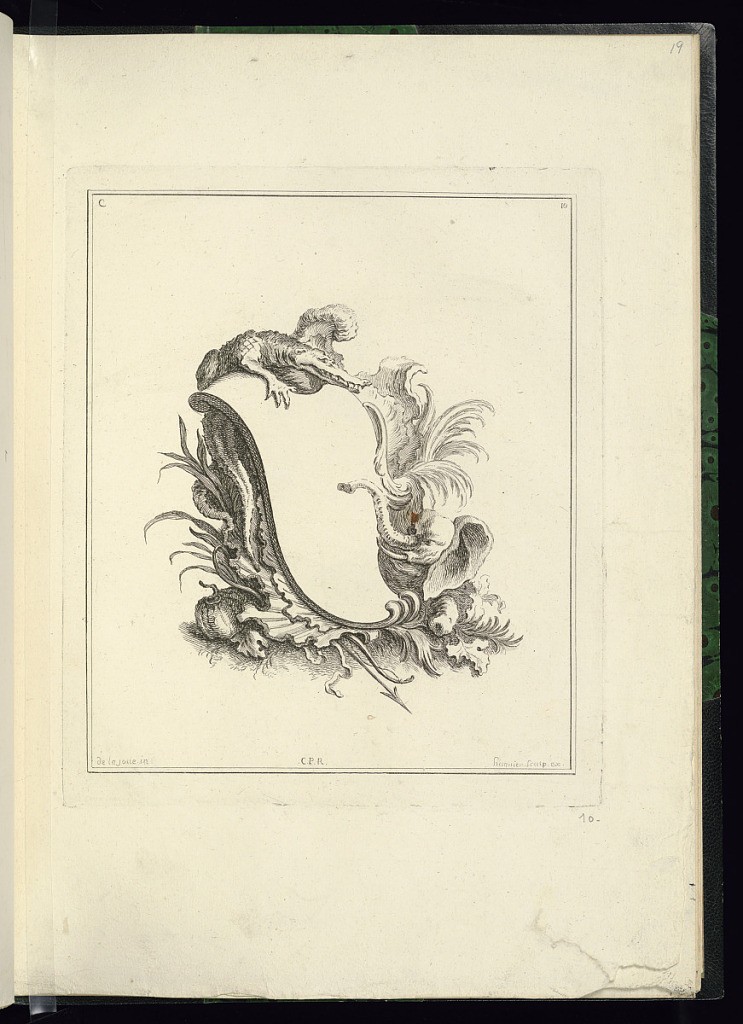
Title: Design for a Cartouche Representing the Continent of Africa
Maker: Jacques de Lajoüe, French, 1687–1761
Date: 1740
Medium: Engraving on white laid paper
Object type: Print
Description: Asymmetrical cartouche with a giant lizard, a crocodile at top, the head of an elephant at right. Leaf and shell motifs decorate the border of the cartouche, a bow and arrow at bottom center.